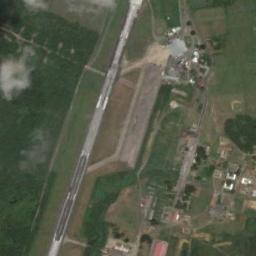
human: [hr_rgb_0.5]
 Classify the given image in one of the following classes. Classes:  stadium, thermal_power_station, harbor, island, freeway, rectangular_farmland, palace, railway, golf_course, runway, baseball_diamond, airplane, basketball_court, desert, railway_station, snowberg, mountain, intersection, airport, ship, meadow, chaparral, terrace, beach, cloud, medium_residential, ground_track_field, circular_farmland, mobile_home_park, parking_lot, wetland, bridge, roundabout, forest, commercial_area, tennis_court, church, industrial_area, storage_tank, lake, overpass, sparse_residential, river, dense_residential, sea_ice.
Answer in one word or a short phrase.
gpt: airport